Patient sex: M
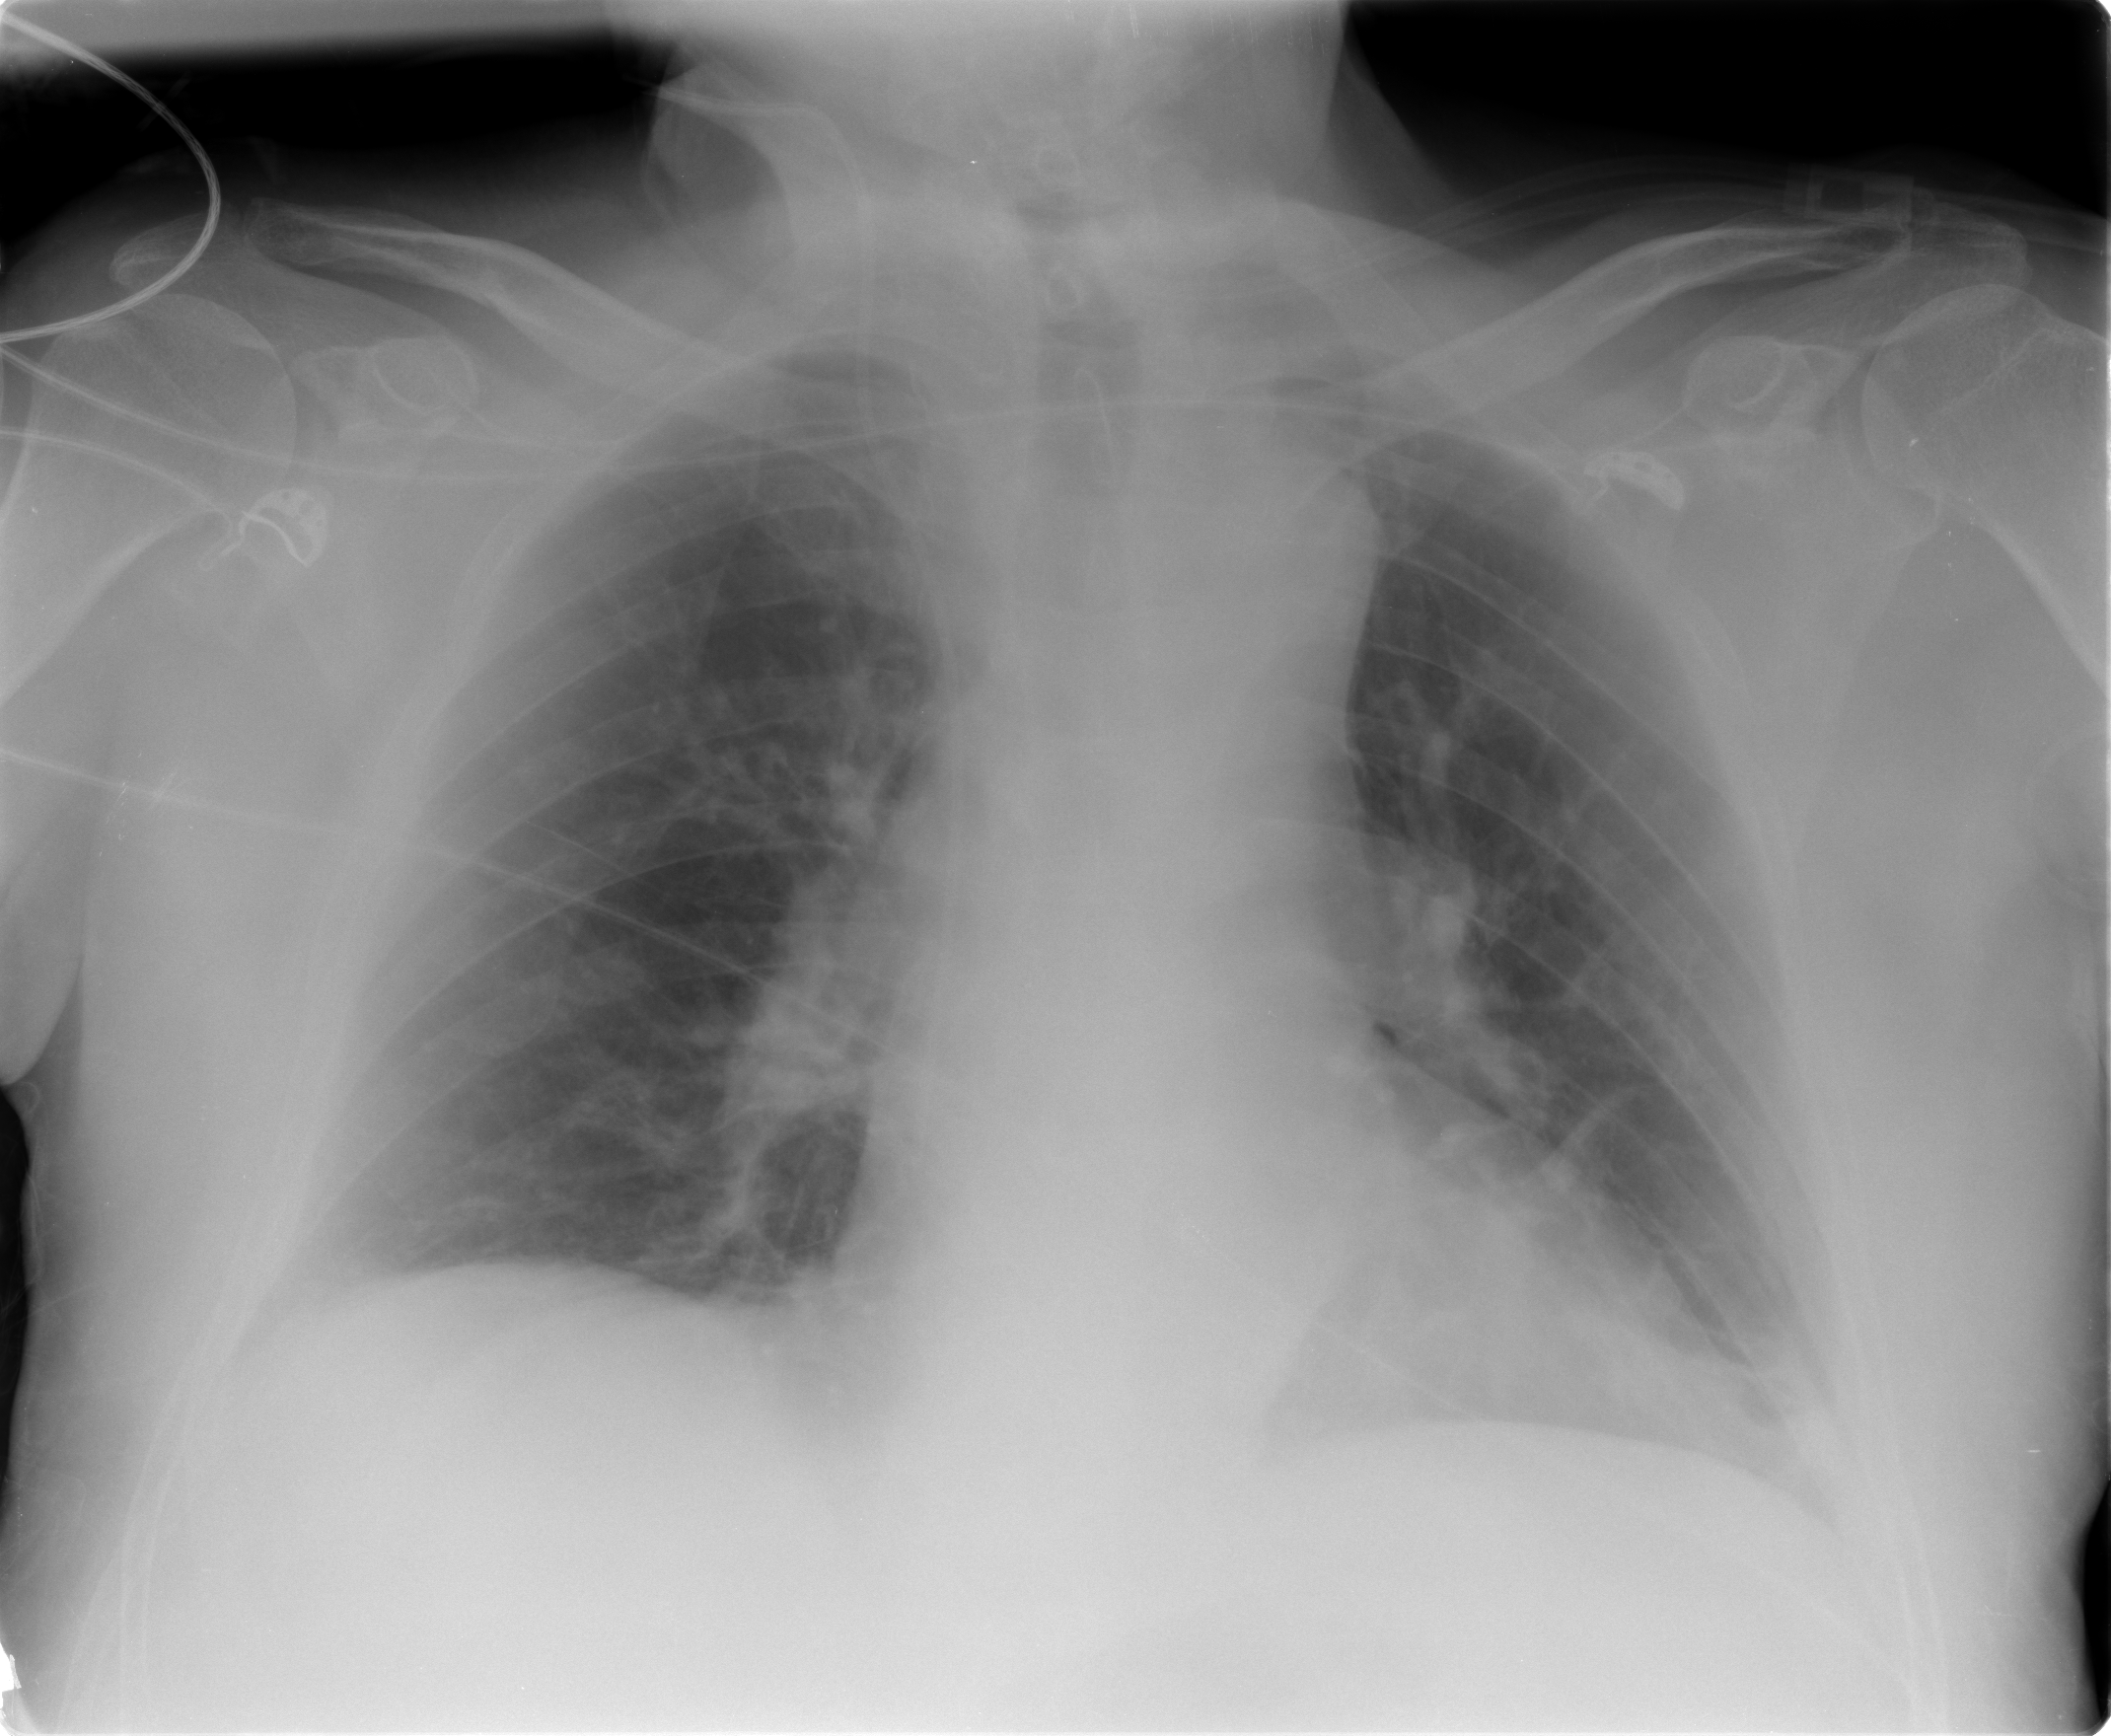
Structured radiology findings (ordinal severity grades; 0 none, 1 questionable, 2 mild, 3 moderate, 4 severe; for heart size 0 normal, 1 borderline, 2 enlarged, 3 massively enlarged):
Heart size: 2
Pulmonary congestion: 1
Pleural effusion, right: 0
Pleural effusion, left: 0
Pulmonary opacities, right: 1
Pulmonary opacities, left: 1
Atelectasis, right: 2
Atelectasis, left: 2